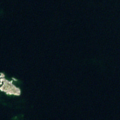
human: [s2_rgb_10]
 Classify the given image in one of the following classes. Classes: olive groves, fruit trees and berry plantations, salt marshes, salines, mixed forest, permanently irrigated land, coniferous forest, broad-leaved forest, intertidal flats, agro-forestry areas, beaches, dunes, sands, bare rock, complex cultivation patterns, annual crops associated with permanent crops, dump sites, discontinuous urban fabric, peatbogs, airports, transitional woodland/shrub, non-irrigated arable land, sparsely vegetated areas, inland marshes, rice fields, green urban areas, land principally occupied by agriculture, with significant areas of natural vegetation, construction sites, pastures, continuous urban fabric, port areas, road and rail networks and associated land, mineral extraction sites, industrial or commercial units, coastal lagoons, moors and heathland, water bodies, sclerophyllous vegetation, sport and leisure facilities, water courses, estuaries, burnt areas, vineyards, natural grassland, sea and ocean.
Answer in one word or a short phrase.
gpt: sea and ocean